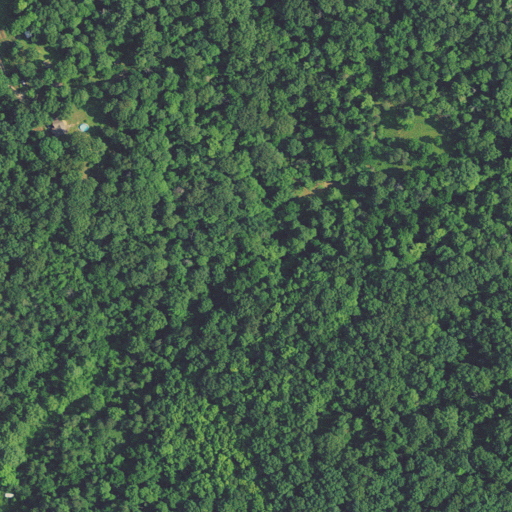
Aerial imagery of valley in West Virginia named Balderson Hollow containing deciduous forest and mixed forest